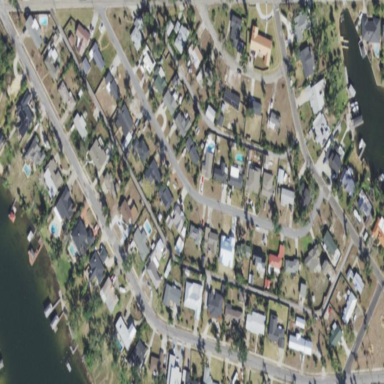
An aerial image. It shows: This residential area consists of single-family homes.